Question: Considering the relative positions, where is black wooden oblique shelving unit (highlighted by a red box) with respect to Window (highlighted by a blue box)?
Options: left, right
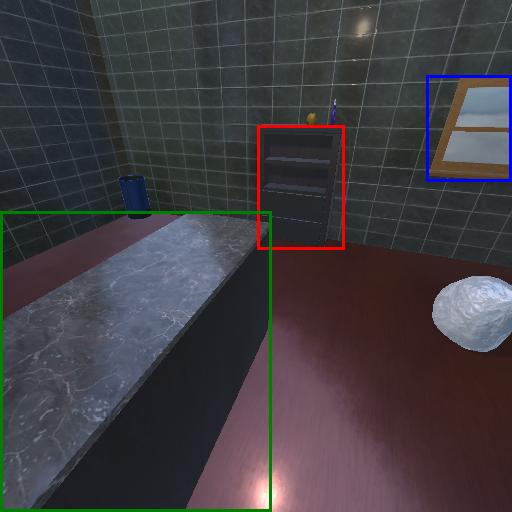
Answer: left